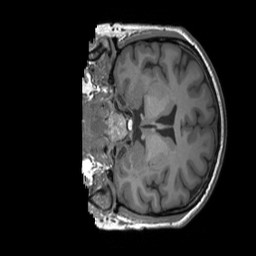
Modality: T1w
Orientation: coronal
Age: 35
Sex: female